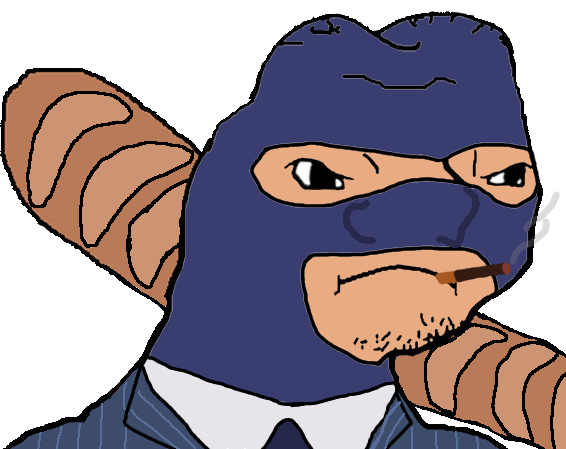
Label: 5_Grug